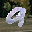
Label: 9